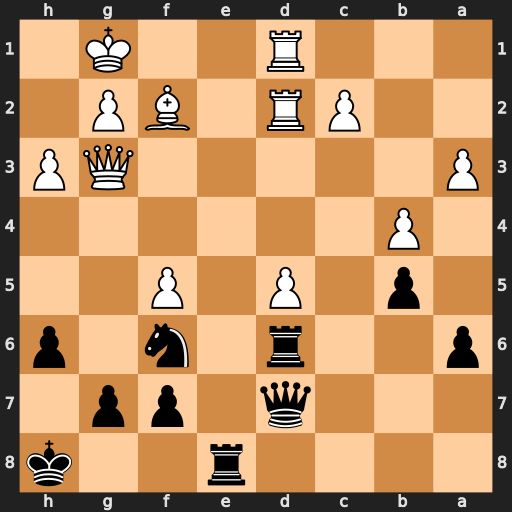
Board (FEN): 4r2k/3q1pp1/p2r1n1p/1p1P1P2/1P6/P5QP/2PR1BP1/3R2K1
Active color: b
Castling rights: -
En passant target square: -
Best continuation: Ne4 Qd3 Nxd2